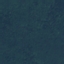
Land use / land cover class: Forest